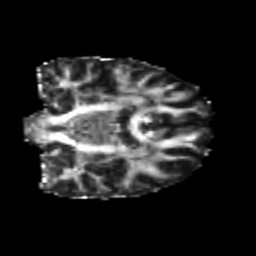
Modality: FA
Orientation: coronal
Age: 25
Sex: female
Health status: healthy
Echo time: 0.074 s